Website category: university
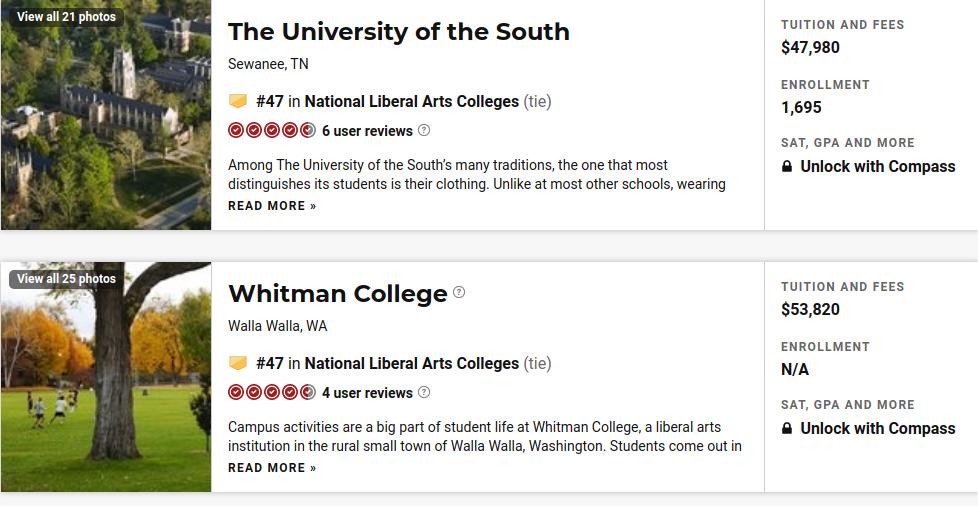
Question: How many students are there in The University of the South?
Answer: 1,695

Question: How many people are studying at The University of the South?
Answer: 1,695

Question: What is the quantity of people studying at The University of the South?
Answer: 1,695

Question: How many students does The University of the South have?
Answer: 1,695

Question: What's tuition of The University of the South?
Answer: $47,980

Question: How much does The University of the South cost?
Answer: $47,980

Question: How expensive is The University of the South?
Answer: $47,980

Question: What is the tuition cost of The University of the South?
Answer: $47,980

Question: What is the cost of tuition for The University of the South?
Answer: $47,980

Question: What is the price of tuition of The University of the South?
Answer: $47,980

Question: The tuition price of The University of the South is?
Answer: $47,980

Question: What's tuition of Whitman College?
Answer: $53,820

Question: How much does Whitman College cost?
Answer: $53,820

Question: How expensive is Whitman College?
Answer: $53,820

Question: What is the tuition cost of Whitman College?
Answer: $53,820

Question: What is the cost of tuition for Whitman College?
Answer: $53,820

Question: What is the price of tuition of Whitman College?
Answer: $53,820

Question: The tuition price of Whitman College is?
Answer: $53,820

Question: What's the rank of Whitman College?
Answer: #47

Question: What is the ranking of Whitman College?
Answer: #47

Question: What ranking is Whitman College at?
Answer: #47

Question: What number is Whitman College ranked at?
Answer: #47

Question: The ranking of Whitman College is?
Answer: #47

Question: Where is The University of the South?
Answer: Sewanee, TN

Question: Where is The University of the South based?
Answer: Sewanee, TN

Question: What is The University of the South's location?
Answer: Sewanee, TN

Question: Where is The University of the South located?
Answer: Sewanee, TN

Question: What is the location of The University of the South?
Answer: Sewanee, TN

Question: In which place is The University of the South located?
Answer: Sewanee, TN

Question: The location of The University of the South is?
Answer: Sewanee, TN

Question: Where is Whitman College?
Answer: Walla Walla, WA

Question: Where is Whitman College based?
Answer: Walla Walla, WA

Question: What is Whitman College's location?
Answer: Walla Walla, WA

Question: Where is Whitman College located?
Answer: Walla Walla, WA

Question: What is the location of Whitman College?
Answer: Walla Walla, WA

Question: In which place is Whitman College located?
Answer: Walla Walla, WA

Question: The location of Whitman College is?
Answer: Walla Walla, WA

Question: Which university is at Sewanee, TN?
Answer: The University of the South

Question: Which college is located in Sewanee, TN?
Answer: The University of the South

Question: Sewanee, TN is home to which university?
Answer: The University of the South

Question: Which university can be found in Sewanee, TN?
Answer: The University of the South

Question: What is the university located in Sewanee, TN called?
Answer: The University of the South

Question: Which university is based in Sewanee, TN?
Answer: The University of the South

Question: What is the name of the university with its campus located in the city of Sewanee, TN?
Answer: The University of the South

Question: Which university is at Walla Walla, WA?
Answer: Whitman College

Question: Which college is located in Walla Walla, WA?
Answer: Whitman College

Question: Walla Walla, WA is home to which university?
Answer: Whitman College

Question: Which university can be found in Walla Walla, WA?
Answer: Whitman College

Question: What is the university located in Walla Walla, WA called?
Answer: Whitman College

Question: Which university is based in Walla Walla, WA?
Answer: Whitman College

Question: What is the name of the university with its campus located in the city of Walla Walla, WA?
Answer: Whitman College